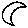
Label: moon